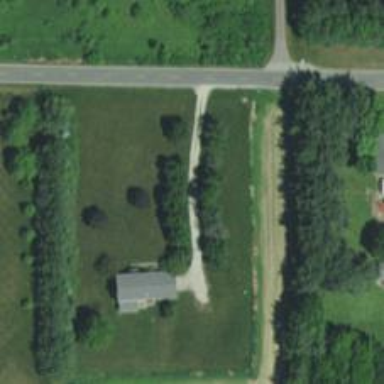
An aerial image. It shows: Driveway.